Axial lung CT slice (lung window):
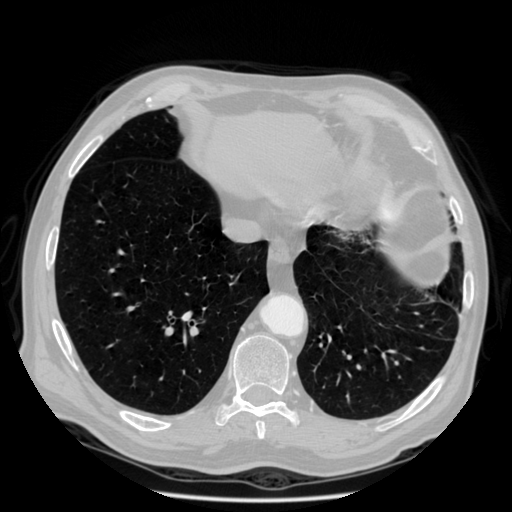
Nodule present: no